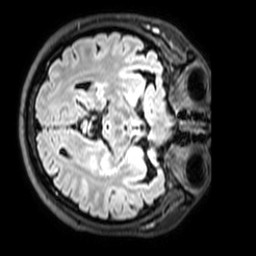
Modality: T1w
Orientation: axial
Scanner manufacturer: philips
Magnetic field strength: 3 T
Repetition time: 4.8 s
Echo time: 0.2586 s